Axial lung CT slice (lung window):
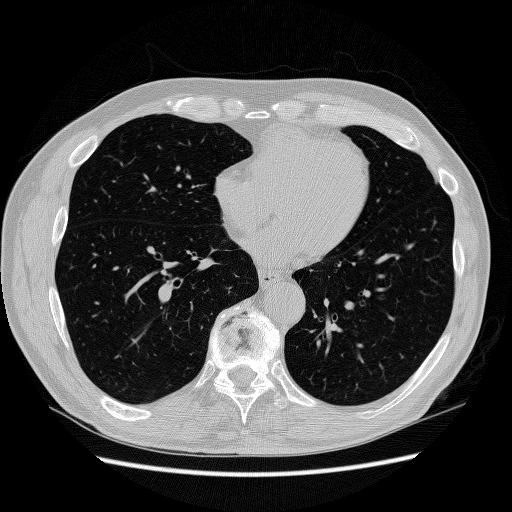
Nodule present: no